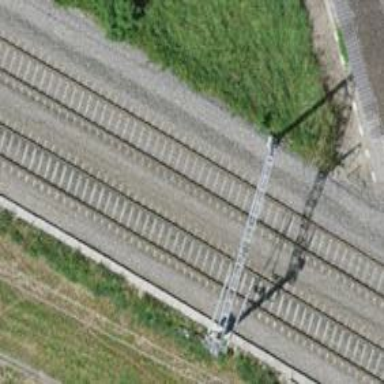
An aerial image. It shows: Single-track electrified railway with contact line.